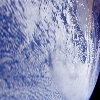
Label: cloud